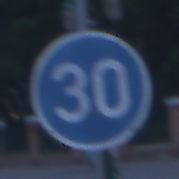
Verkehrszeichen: VorgeschriebeneMindestgeschwindigkeit
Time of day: Dawn
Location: Outdoor (Urban)
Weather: PartlyCloudy
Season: NotSpecified
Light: Natural